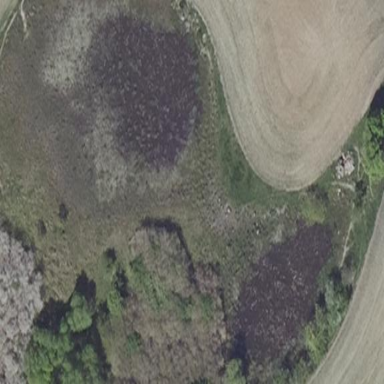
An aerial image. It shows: Patch of scrub vegetation.